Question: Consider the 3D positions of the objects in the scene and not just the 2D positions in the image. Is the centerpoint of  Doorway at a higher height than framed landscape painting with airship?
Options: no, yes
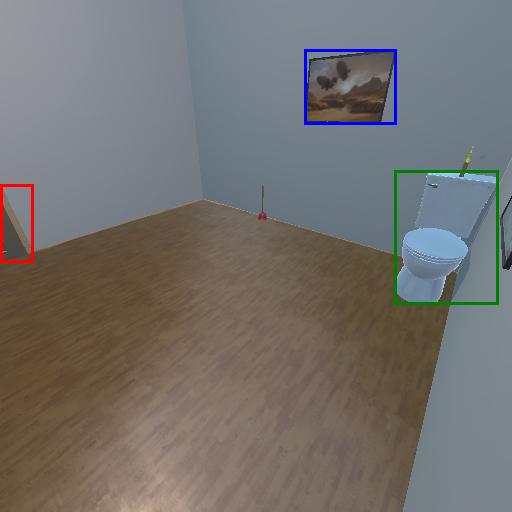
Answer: no